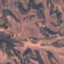
Land use / land cover: HerbaceousVegetation